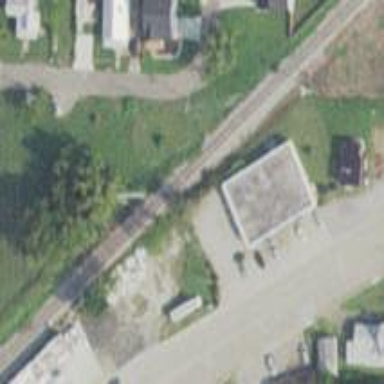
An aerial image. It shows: Railway area.